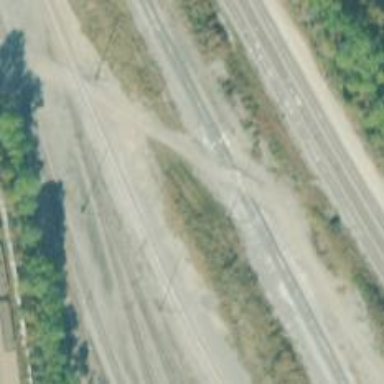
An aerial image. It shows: Railway level crossing.